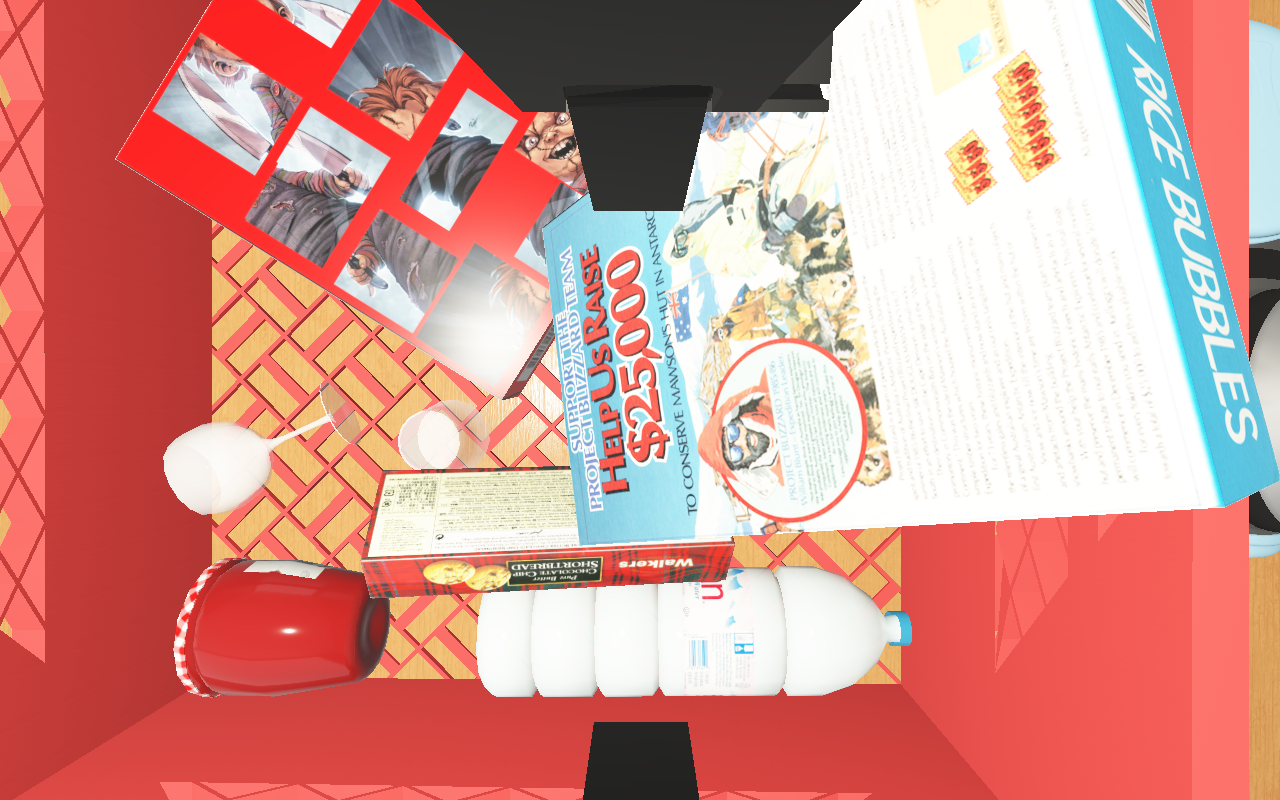
Objects in the scene:
water bottle
apple
apple
orange
plate
wineglass
cereal box